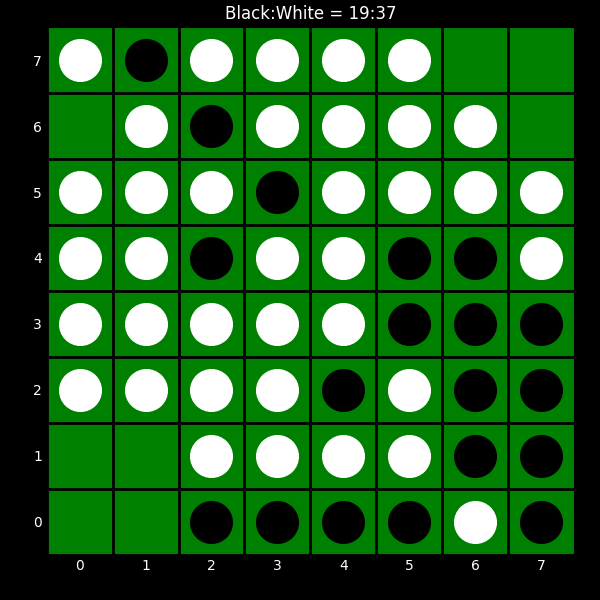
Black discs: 19
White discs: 37